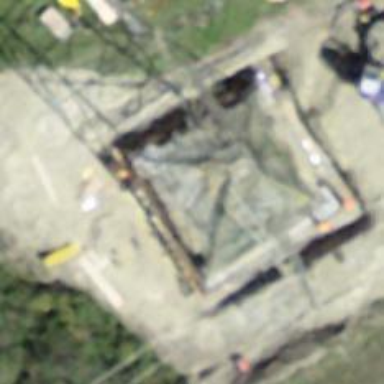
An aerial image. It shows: Power tower.